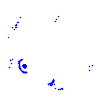
Particle: pion